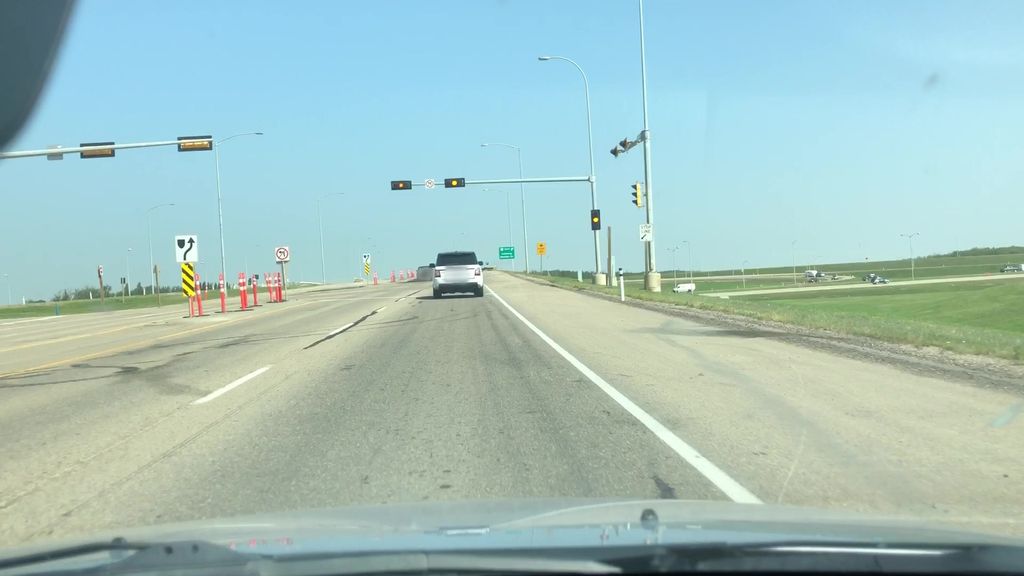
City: edmonton